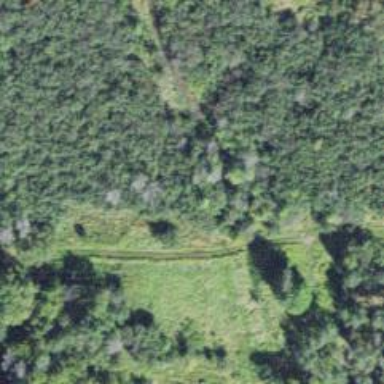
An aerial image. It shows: Culvert tunnel.